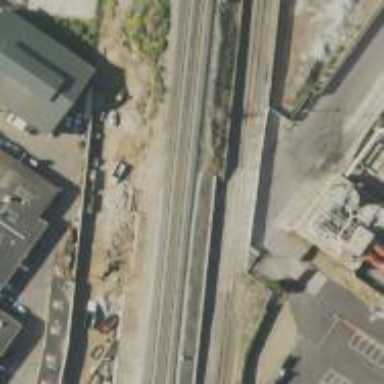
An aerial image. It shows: Railway line running on embankment.